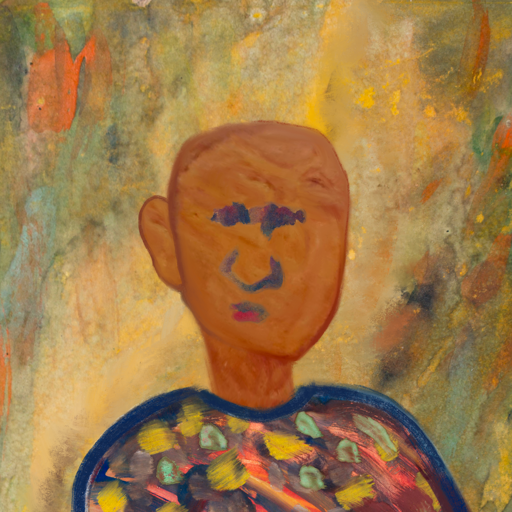
Background: Comrade, Head And Neck Front: Pious_Lady, Face Front: In_The_Sun, Bust: Mother_And_Son_Mother, Hair Front: Blank, Head Accessory: Blank, Second Necklace: Blank, Necklace: Blank, Baby: Blank